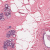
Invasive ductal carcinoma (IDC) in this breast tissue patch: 0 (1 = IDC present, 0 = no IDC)